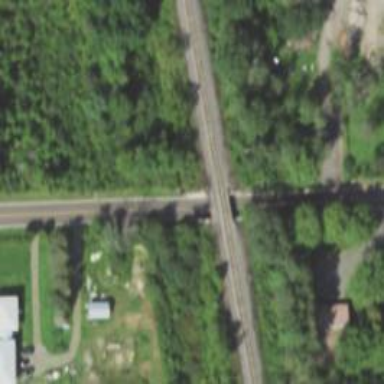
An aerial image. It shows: Railway bridge.